Question: I've got the following XML, shown in the following image:

But I can't for the life of me, get any code to select the house element between '<ArrayOfHouse>'.
There will be more than one 'House' element once I've managed to get it to select one, here's my code so far:
'''
// Parse the data as an XML document
XDocument xmlHouseResults = XDocument.Parse(houseSearchResult);
// Select the House elements
XPathNavigator houseNavigator = xmlHouseResults.CreateNavigator();
XPathNodeIterator nodeIter = houseNavigator.Select("/ArrayOfHouse/House");
// Loop through the selected nodes
while (nodeIter.MoveNext())
{
// Show the House id, as taken from the XML document
MessageBox.Show(nodeIter.Current.SelectSingleNode("house_id").ToString());
}
'''
I'm getting the stream of XML, because I have managed to show the data in the MessageBox shown above, but I can't get to the individual houses.
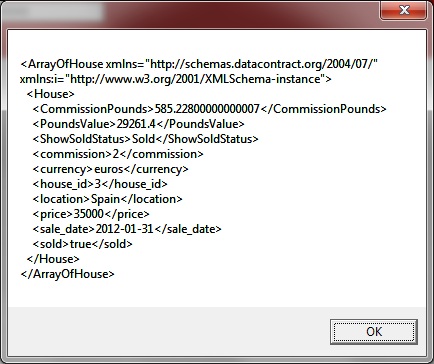
Answer: You can select the House nodes like this:
'''
var houses = XDocument.Parse(houseSearchResult).Descendants("House");
foreach(var house in houses)
{
var id = house.Element("house_id");
var location = house.Element("location");
}
'''
Or you can use 'Select' to directly get a strongly typed object:
'''
var houses = XDocument.Parse(houseSearchResult)
.Descendants("House")
.Select(x => new House
{
Id = x.Element("house_id"),
Location = x.Element("location")
});
'''
This assumes that there exists a class 'House' with the properties 'Id' and 'Location'.
Also, please be sure to think about the suggestion by Thomas Levesque to use XML serialization.